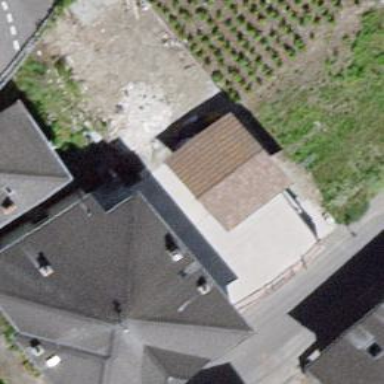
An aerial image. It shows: Shed.